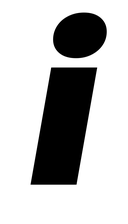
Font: Poppins-BlackItalic